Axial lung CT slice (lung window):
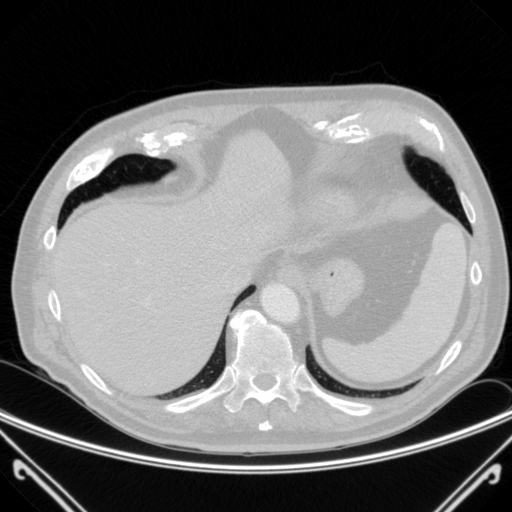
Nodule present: no